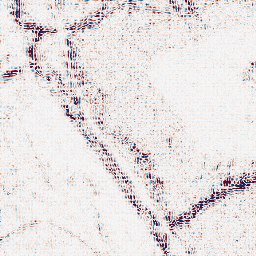
Category: wavelet
Decomposition family: wavelet_dwt
Decomposition parameters: wavelet: db4
level: 2
Upsampling method: sinc_hamming
Upsampling parameters: scale: 4
kernel_size: 4
Upsampling scale: 4